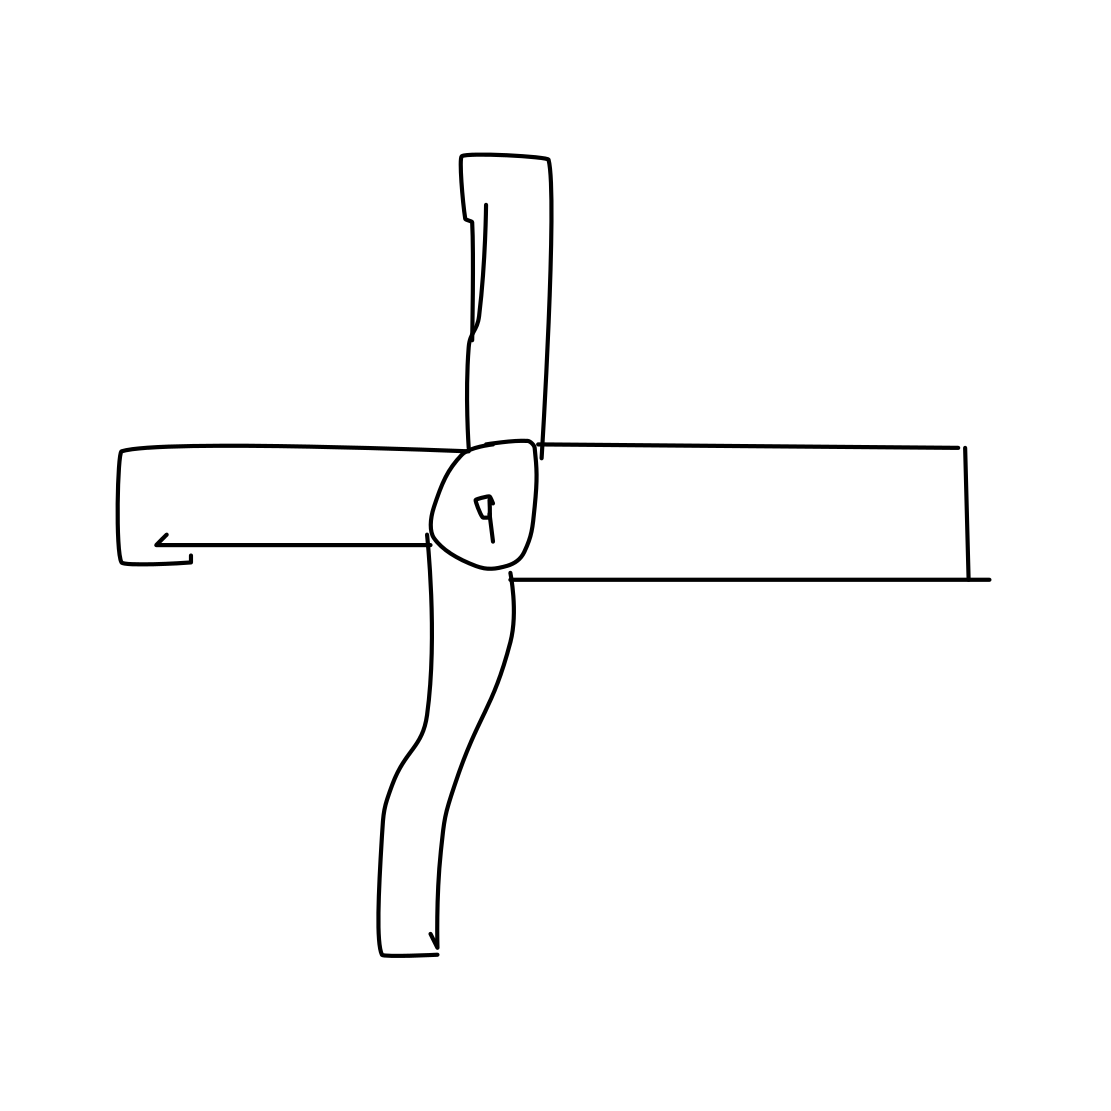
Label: fan